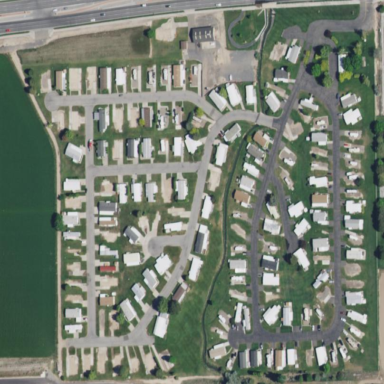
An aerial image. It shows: Residential area known as trailer park.